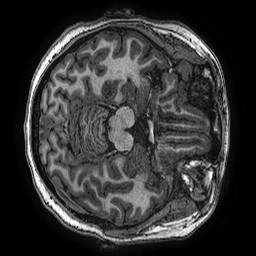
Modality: T1w
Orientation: axial
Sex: female
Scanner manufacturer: ge
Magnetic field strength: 3 T
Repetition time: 0.00766 s
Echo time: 0.003476 s